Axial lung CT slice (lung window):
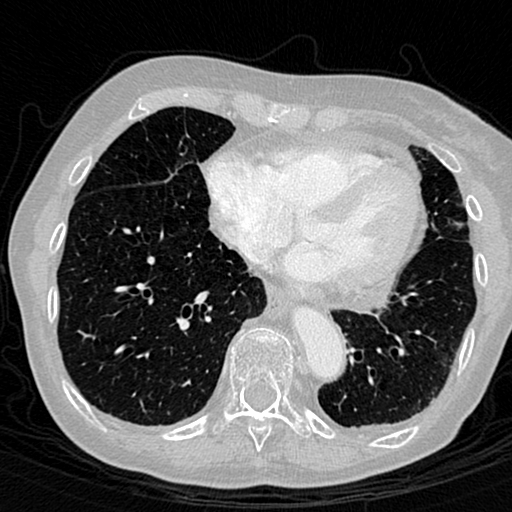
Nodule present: no